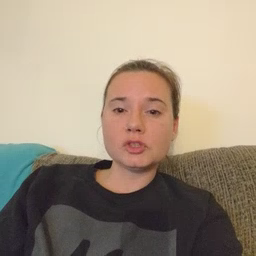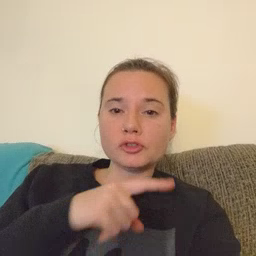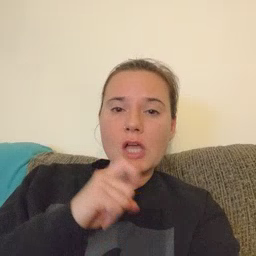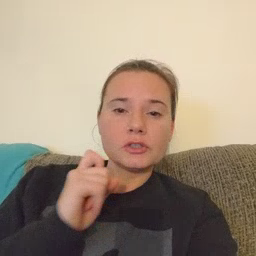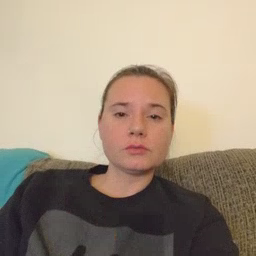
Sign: dryer